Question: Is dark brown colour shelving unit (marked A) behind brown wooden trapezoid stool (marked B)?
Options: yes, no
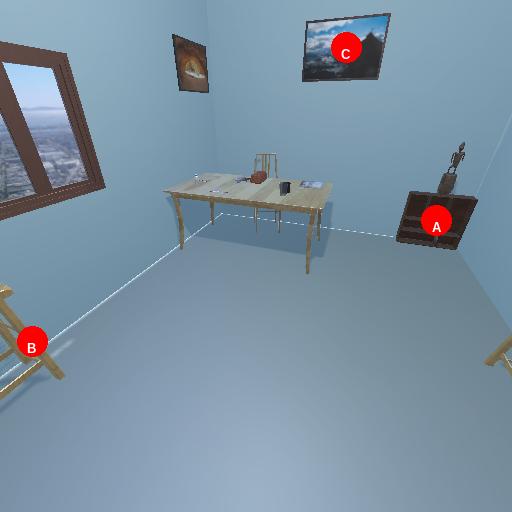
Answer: yes